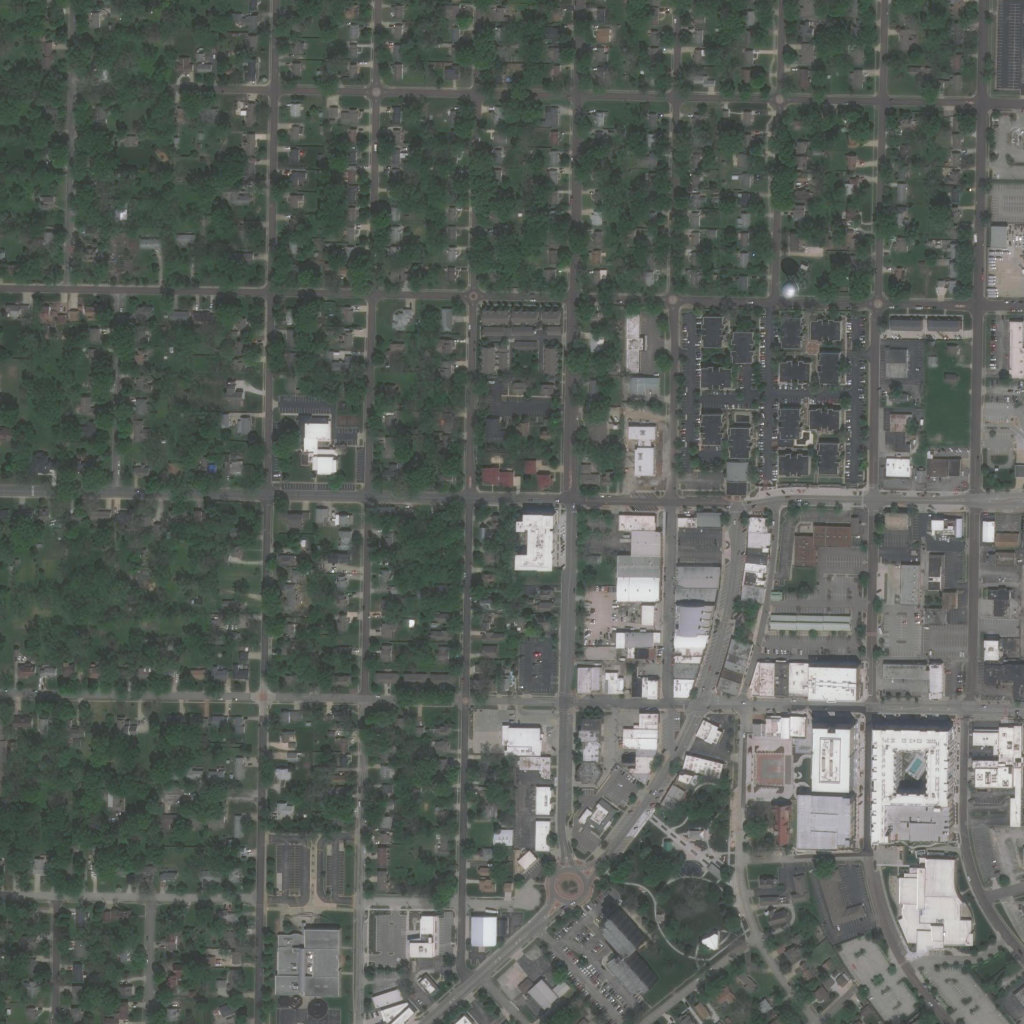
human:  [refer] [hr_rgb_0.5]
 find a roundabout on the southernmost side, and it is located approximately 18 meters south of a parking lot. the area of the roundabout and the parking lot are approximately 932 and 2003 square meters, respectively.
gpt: <box>[[53, 84, 57, 88, 0]]</box>

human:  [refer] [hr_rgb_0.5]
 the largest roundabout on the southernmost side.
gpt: <box>[[53, 84, 57, 88, 0]]</box>